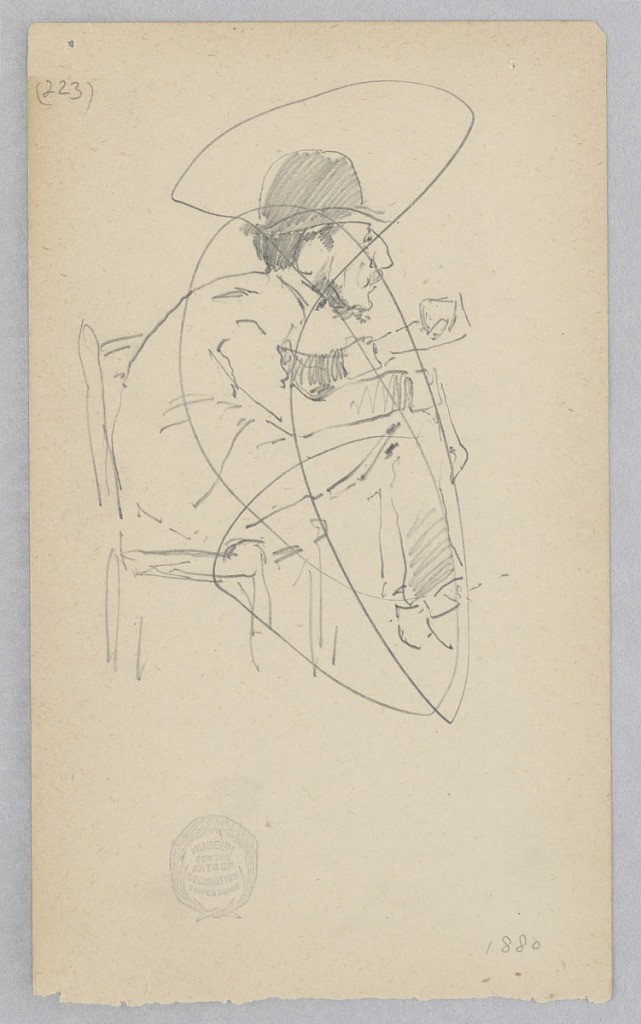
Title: Man
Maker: Robert Frederick Blum, American, 1857–1903
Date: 1880
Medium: Graphite on wove paper
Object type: Drawing
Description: Sketch of a male figure wearing a hat crossed out with circular lines.